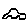
Label: car